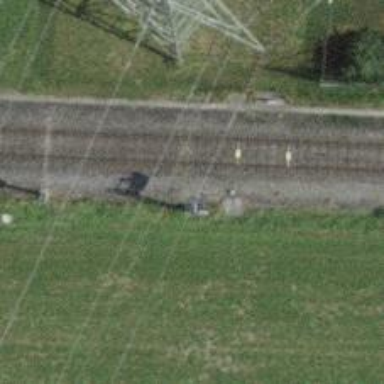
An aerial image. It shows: Railway signal.